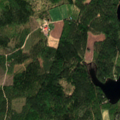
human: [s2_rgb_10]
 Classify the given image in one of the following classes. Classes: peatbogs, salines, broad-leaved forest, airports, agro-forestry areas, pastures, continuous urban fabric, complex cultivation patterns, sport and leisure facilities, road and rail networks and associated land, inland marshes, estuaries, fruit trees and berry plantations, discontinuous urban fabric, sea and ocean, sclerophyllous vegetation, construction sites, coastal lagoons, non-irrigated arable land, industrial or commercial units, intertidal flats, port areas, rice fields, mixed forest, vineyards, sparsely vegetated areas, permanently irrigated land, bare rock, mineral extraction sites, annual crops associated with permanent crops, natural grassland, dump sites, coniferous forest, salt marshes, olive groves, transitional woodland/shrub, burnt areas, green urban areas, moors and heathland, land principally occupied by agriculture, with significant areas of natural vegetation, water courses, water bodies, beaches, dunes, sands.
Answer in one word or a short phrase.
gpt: coniferous forest, mixed forest, water bodies